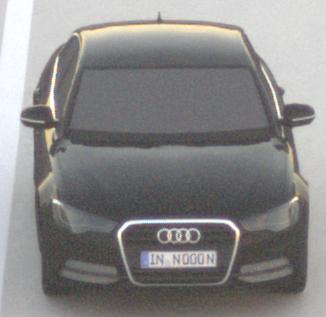
Make: Audi
Model: A6 2.0 TFSI
Detailed model: A6 (C7) Limousine
Model produced from: 2011/10
Model produced until: 2014/09
Doors: 4
Color: black
Road condition: dry road
Daytime: sunrise or sunset
Contrast: low contrast